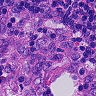
Metastatic tissue present: no